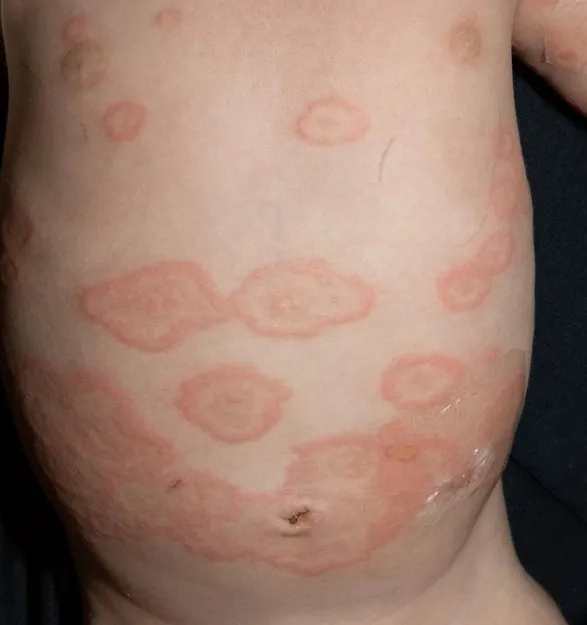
Multiple wheals and small erosions on the trunk and extremities.
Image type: medical_photograph (skin_photograph)